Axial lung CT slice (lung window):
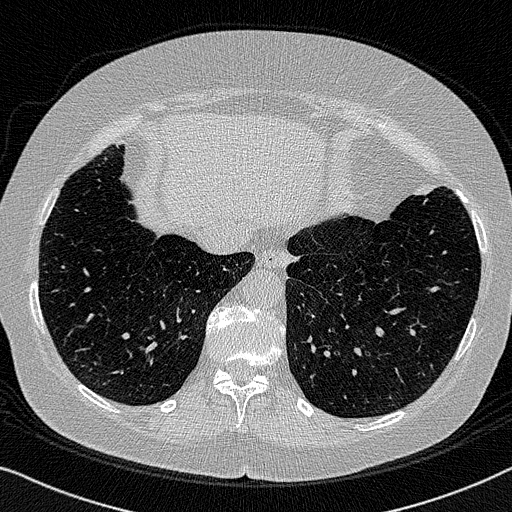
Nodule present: no